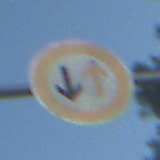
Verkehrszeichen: VorrangDesGegenverkehrs
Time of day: MorningAfternoon
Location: Outdoor (RoadRail)
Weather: Clear
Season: NotSpecified
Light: Natural